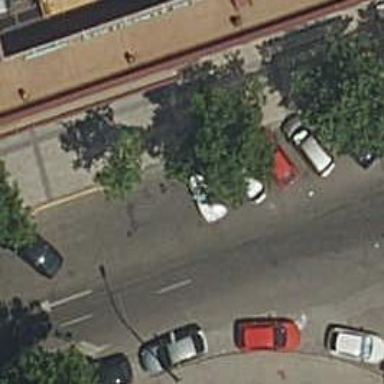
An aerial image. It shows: Taxi stand.